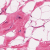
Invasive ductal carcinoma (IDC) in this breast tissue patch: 0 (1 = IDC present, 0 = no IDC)